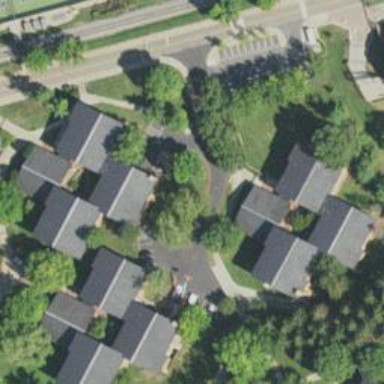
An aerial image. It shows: Dormitory building.